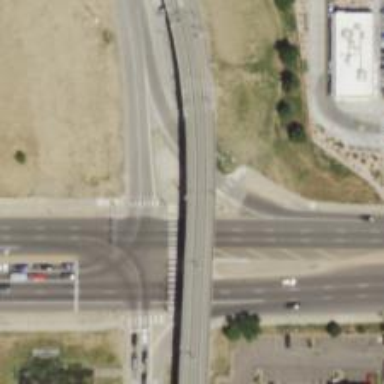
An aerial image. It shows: Bridge for light rail electrified with contact line.